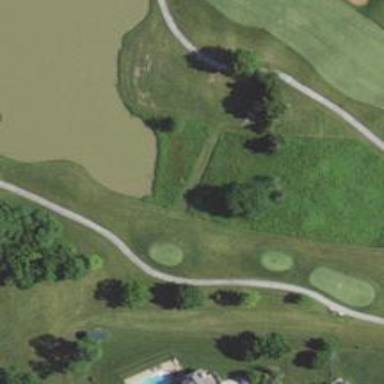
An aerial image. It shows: Rough area in golf course.